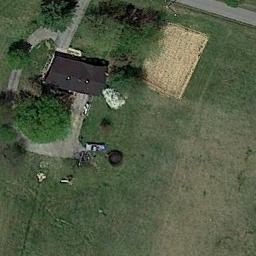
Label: sparse_residential